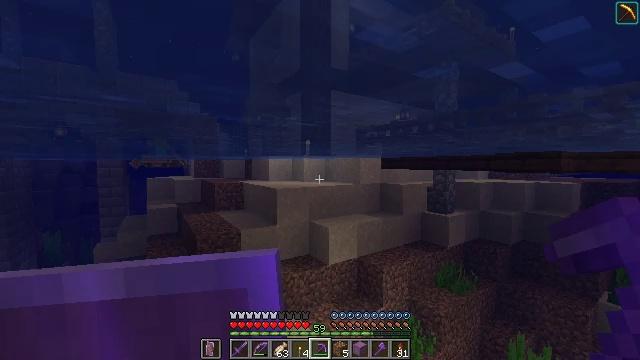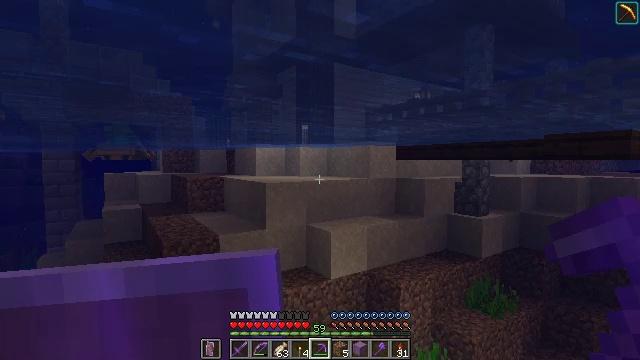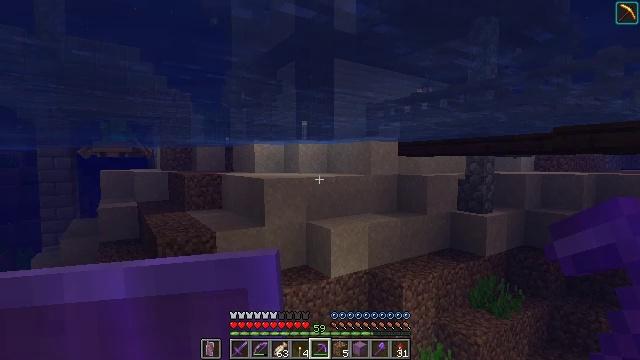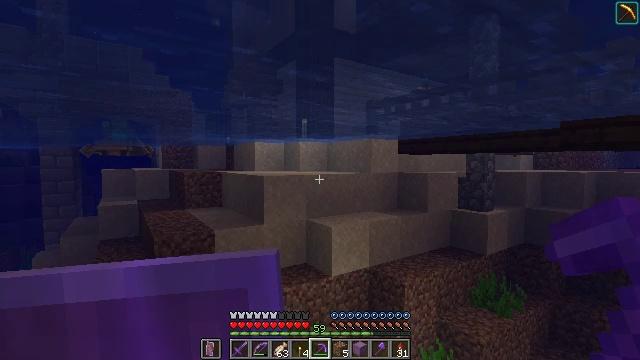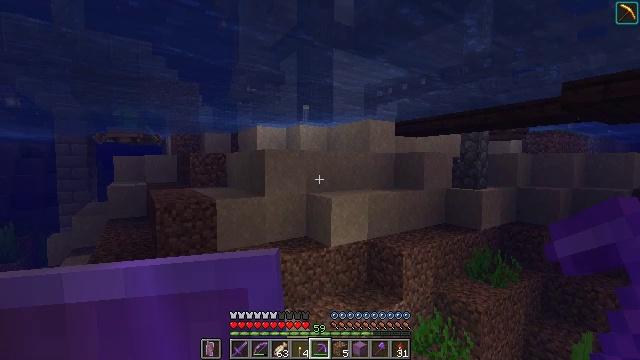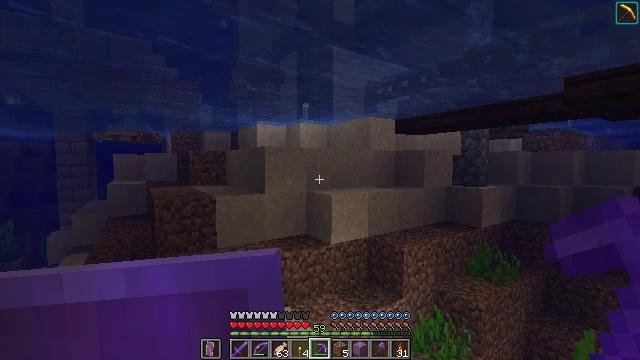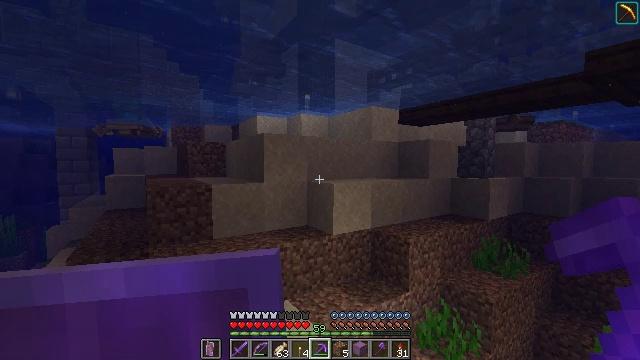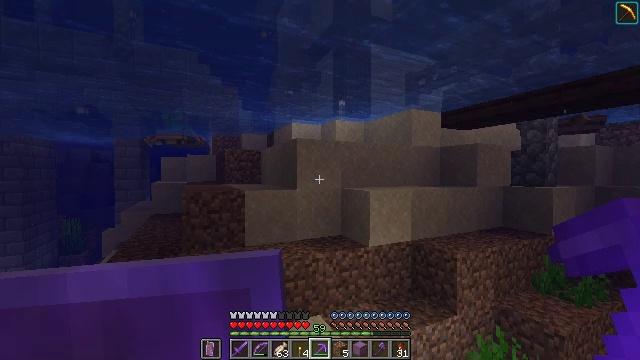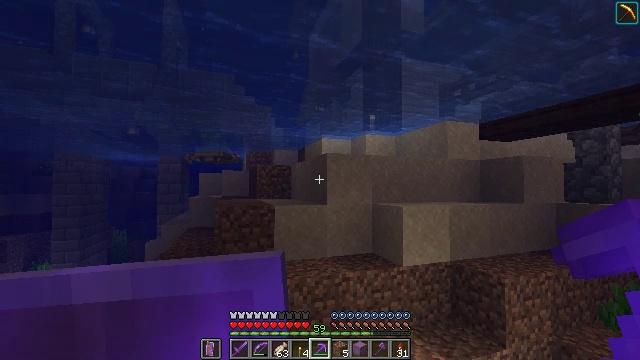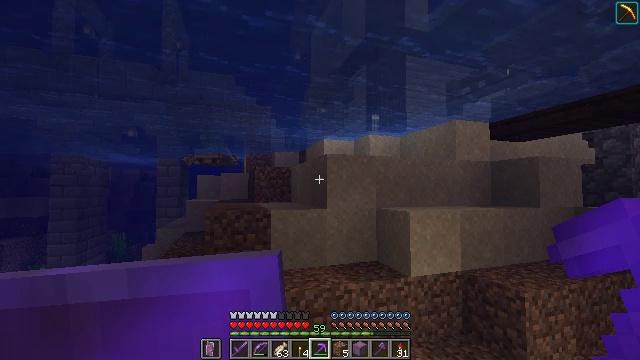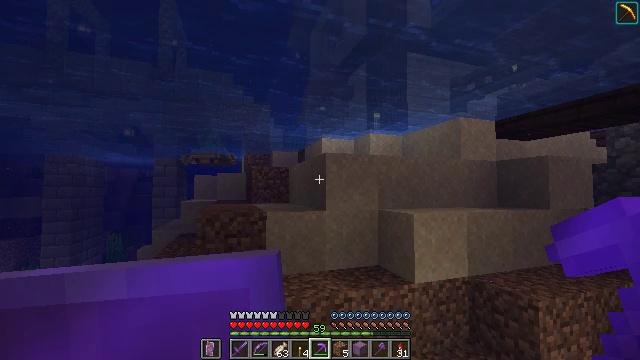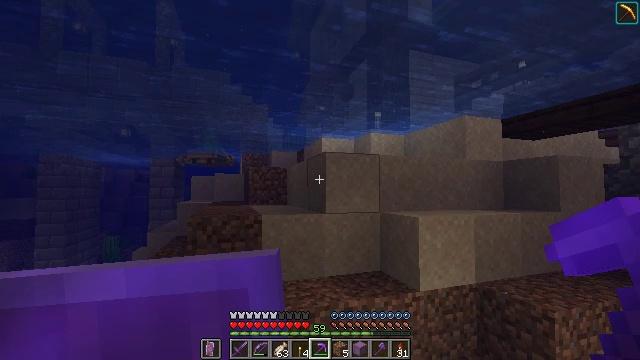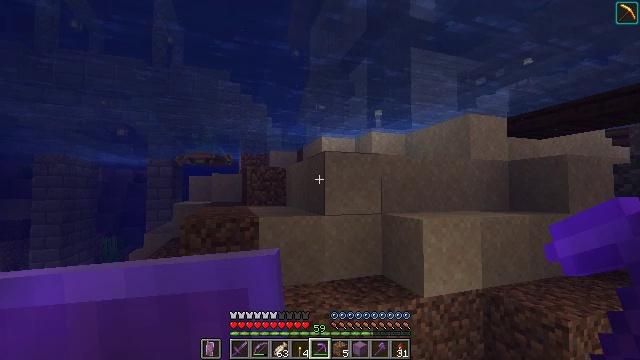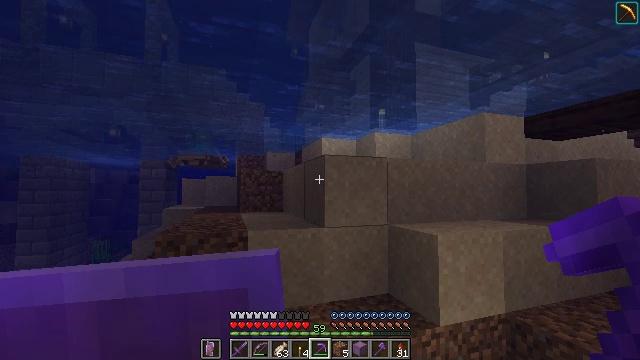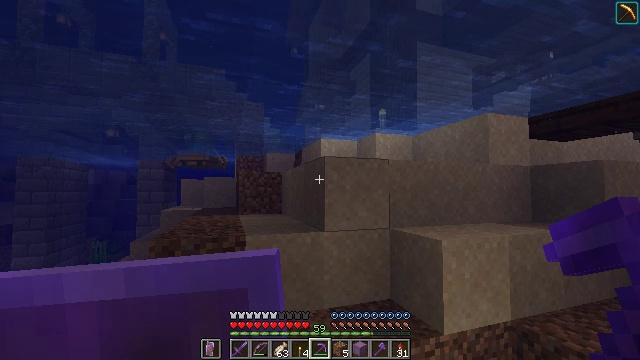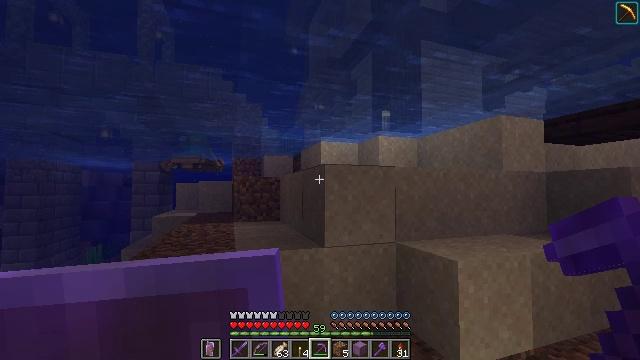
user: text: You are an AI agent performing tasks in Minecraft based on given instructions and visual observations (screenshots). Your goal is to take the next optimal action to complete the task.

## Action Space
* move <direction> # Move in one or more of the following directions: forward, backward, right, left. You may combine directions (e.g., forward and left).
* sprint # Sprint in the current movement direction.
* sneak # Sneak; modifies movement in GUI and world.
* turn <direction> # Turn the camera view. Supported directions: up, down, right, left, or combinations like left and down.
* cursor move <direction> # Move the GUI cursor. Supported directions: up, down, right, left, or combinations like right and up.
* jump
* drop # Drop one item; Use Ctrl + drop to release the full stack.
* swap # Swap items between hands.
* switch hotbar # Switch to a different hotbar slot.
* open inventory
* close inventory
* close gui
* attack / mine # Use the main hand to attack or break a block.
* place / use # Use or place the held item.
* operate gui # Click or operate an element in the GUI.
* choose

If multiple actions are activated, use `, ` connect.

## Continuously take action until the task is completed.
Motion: motion action
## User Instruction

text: Collect the bee nest for honey.
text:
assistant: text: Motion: move forward, sprint, jump
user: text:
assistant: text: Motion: move forward, sprint, jump
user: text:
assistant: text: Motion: move forward, sprint, jump
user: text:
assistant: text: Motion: move forward, sprint, jump
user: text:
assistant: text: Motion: move forward, sprint, jump
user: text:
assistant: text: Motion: move forward, sprint, jump
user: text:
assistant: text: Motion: move forward, sprint, turn left and up
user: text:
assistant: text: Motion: move forward, sprint, turn left and up
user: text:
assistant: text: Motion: move forward, sprint
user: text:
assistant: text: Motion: move forward, sprint
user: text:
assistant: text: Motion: move forward, sprint
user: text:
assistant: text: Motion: move forward, sprint, jump
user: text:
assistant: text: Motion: move forward, sprint, jump
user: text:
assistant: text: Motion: move forward, sprint, jump
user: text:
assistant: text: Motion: move forward, sprint, jump
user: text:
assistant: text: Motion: move forward, sprint, jump
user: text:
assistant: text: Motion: move forward, sprint, jump
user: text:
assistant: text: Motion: move forward, sprint, jump
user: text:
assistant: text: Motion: move forward, sprint, jump
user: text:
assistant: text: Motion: move forward, sprint, jump
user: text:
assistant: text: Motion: move forward, sprint, jump
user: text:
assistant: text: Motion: move forward, sprint, jump
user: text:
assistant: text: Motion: move forward, sprint
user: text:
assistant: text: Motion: move forward, sprint
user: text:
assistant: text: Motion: move forward, sprint
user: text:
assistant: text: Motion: move forward, sprint
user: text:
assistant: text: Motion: move forward, sprint
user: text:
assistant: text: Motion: move forward, sprint
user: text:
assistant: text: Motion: move forward, sprint
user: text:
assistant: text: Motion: move forward, sprint